Question: What is the measurement shown in the image?
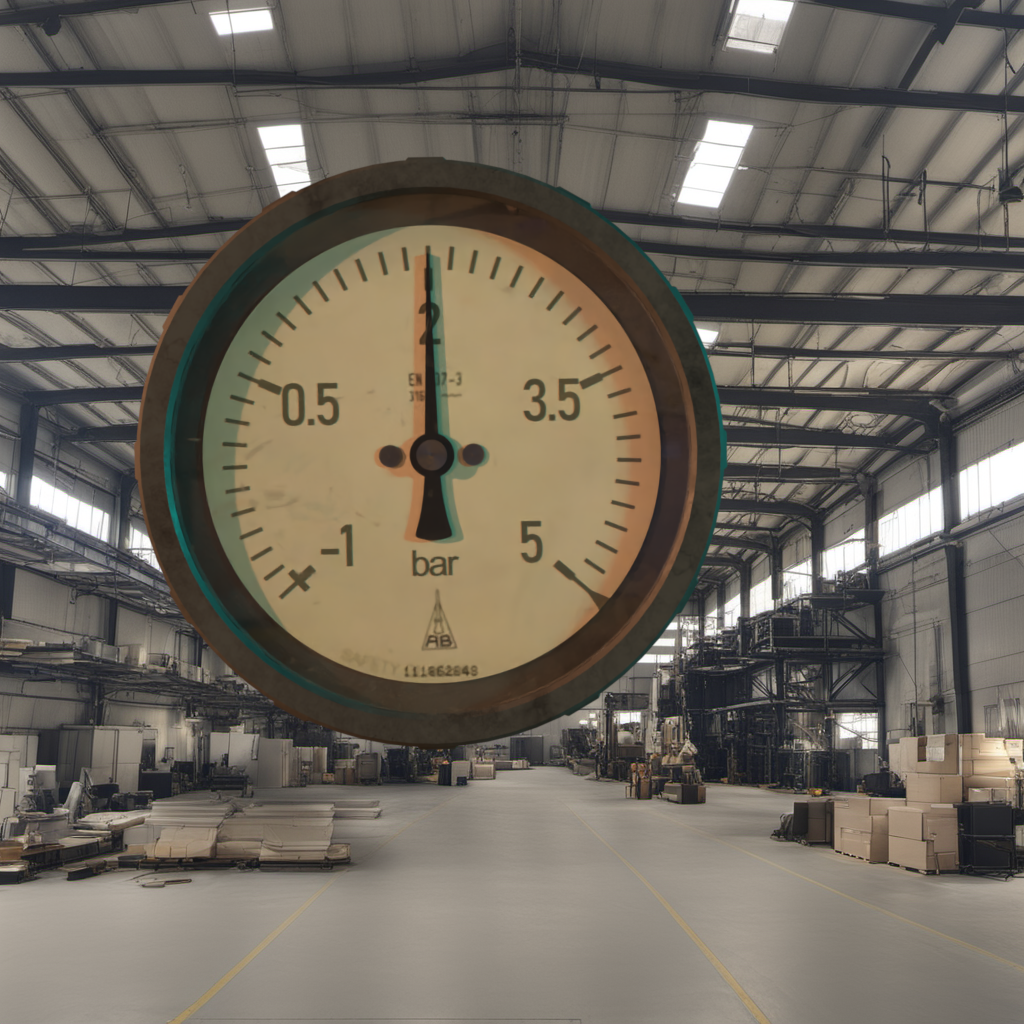
Answer: The result is 2
Question: What is the reading range of this measurement?
Answer: The range is from -1 to 5
Question: What is the minimum and maximum value of the measurement shown in the image?
Answer: The minimum value is -1 and the maximum value is 5